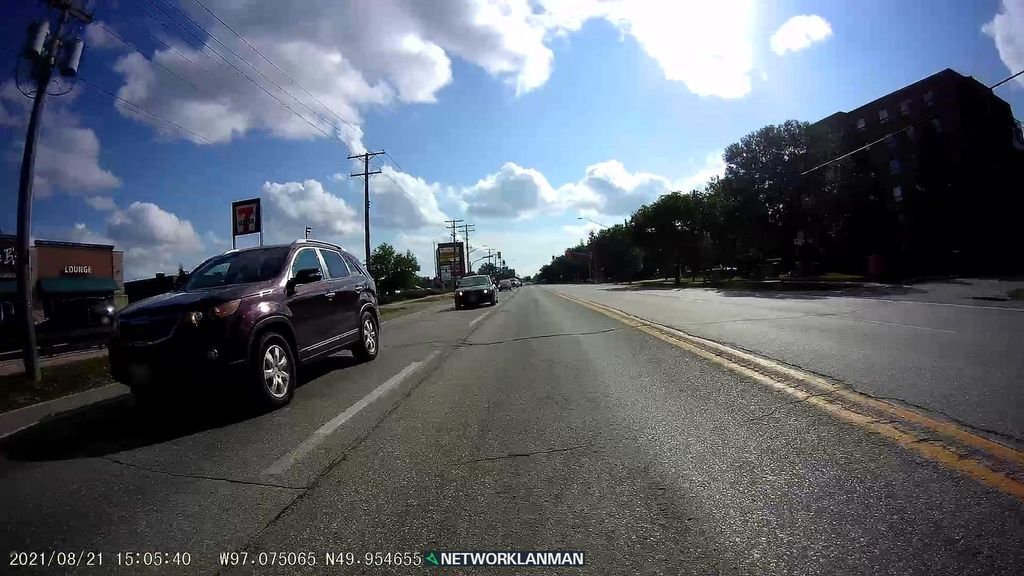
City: winnipeg